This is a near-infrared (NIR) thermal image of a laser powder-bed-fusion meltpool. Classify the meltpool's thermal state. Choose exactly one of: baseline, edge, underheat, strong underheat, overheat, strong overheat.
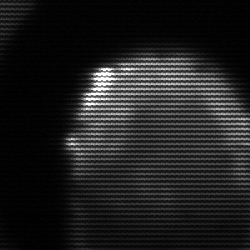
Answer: edge